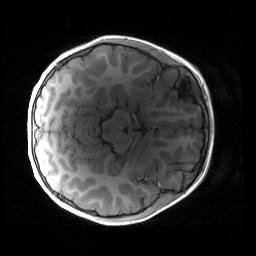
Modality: T1w
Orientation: axial
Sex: female
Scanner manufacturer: siemens
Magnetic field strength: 3 T
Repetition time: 1.9 s
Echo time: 0.00243 s